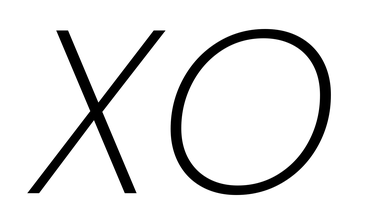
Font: Poppins-ExtraLightItalic